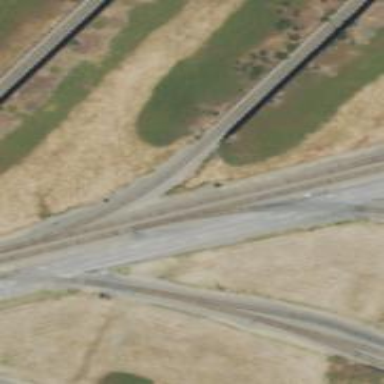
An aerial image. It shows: Rail spur service.